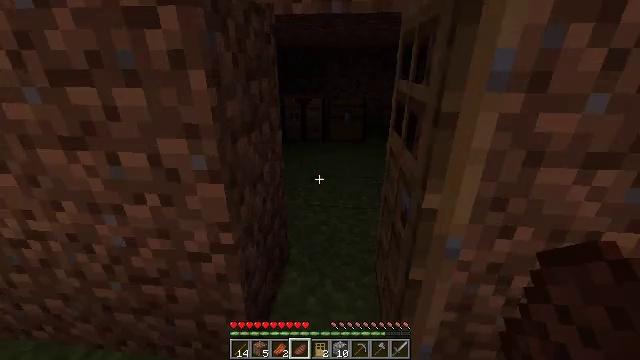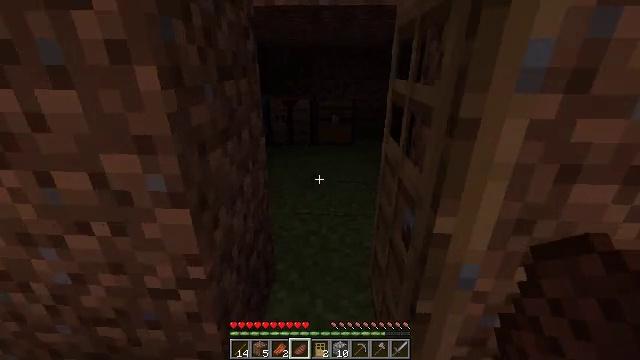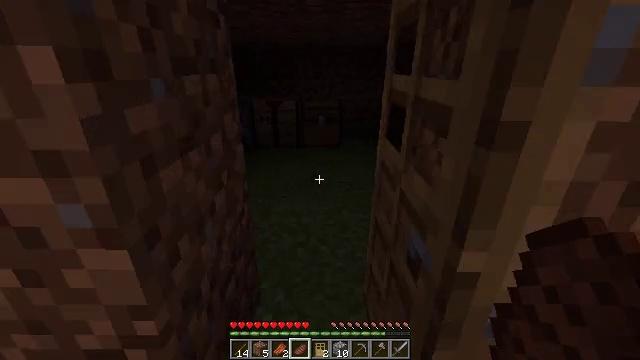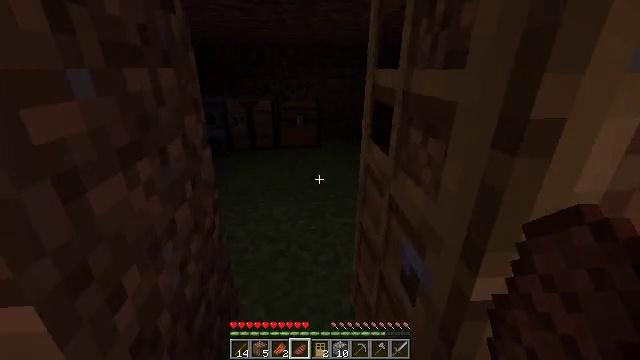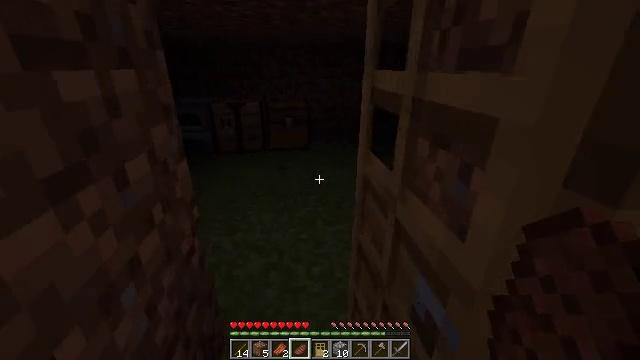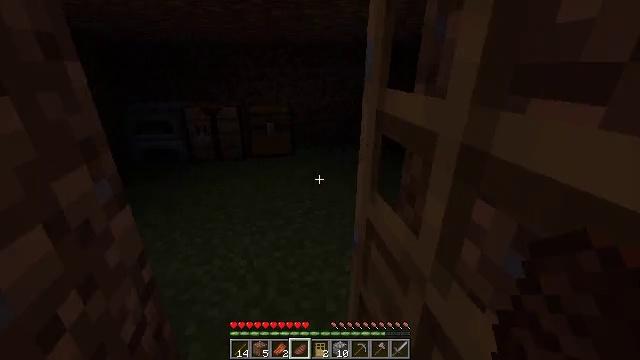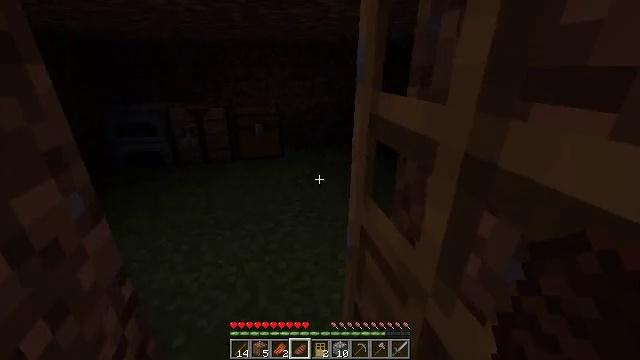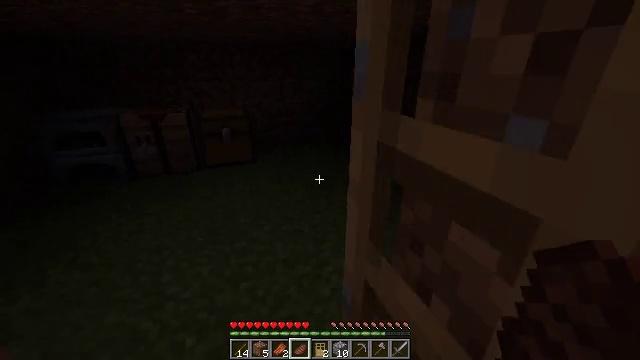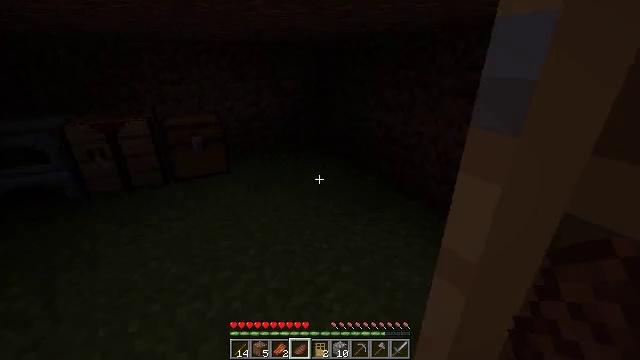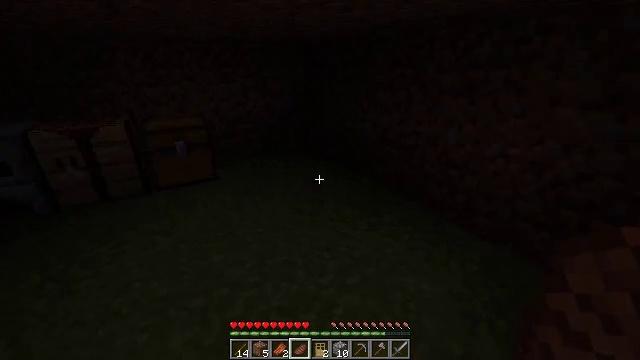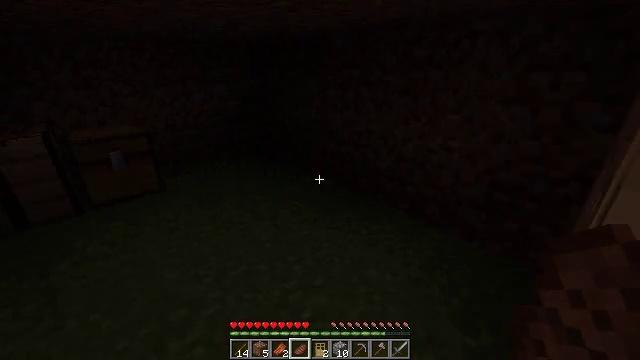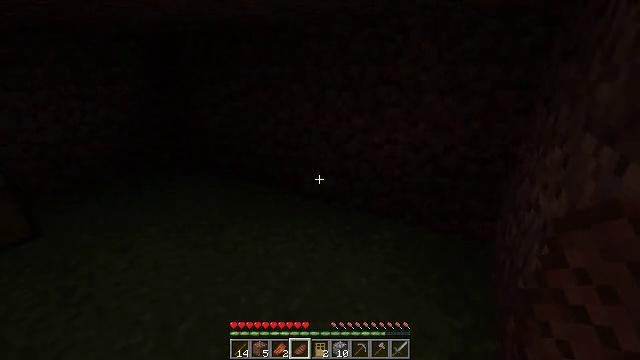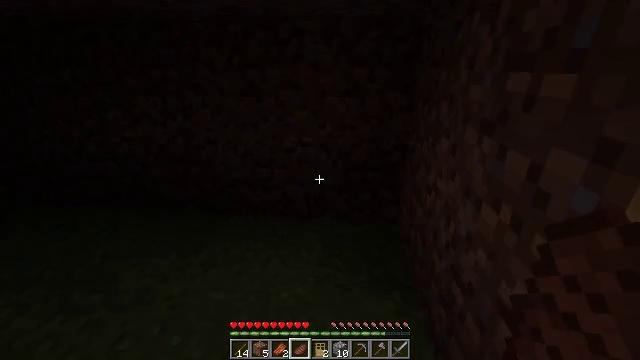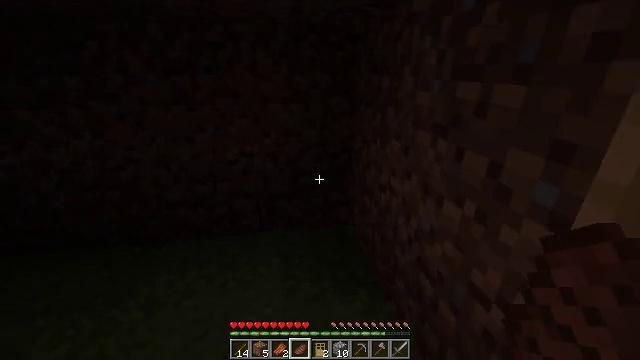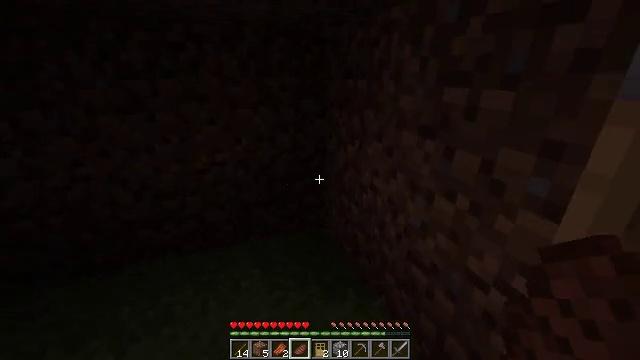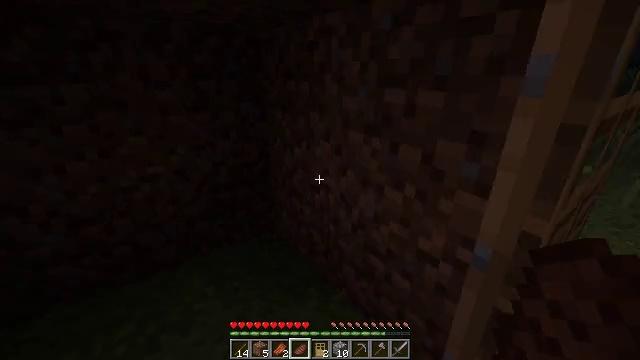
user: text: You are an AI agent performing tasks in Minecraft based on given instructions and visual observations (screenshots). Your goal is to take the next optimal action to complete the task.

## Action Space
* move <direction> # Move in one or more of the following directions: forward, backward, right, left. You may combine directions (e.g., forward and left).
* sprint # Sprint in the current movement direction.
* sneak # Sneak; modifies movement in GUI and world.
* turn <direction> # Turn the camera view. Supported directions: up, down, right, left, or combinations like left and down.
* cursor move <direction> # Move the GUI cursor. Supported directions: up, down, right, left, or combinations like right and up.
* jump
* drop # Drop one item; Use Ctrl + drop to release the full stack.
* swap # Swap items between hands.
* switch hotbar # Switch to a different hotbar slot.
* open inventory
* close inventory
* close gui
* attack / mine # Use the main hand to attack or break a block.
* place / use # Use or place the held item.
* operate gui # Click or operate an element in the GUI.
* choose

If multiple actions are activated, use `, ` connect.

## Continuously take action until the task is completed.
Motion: motion action
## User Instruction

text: Open the crafting table to craft a stone hoe.
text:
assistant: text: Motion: move forward, turn right
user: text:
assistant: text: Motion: move forward, turn right
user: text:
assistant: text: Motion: move forward, turn right
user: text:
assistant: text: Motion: move forward, turn right
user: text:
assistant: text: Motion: move forward, turn right
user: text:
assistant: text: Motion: move forward, turn right
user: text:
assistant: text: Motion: move forward, turn right
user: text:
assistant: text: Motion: move forward and move left, turn right
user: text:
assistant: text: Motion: move forward and move left, turn right
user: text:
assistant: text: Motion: move forward and move left, turn right
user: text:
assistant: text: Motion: move forward and move left, turn right
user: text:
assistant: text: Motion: move forward and move left, turn right
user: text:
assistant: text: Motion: move left, turn right
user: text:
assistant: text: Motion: move left, turn right
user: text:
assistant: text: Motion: move left, turn right
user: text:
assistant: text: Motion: turn right and up
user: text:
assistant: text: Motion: turn right and up
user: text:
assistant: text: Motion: turn right
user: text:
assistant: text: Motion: turn left
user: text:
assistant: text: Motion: turn right
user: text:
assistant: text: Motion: turn right
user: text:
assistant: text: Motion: turn right
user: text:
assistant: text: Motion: turn right
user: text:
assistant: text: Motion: turn right
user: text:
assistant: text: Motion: turn right
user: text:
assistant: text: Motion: turn right
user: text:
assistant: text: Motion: no_op
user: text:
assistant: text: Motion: no_op
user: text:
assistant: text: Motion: no_op
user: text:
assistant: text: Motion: no_op